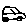
Label: car